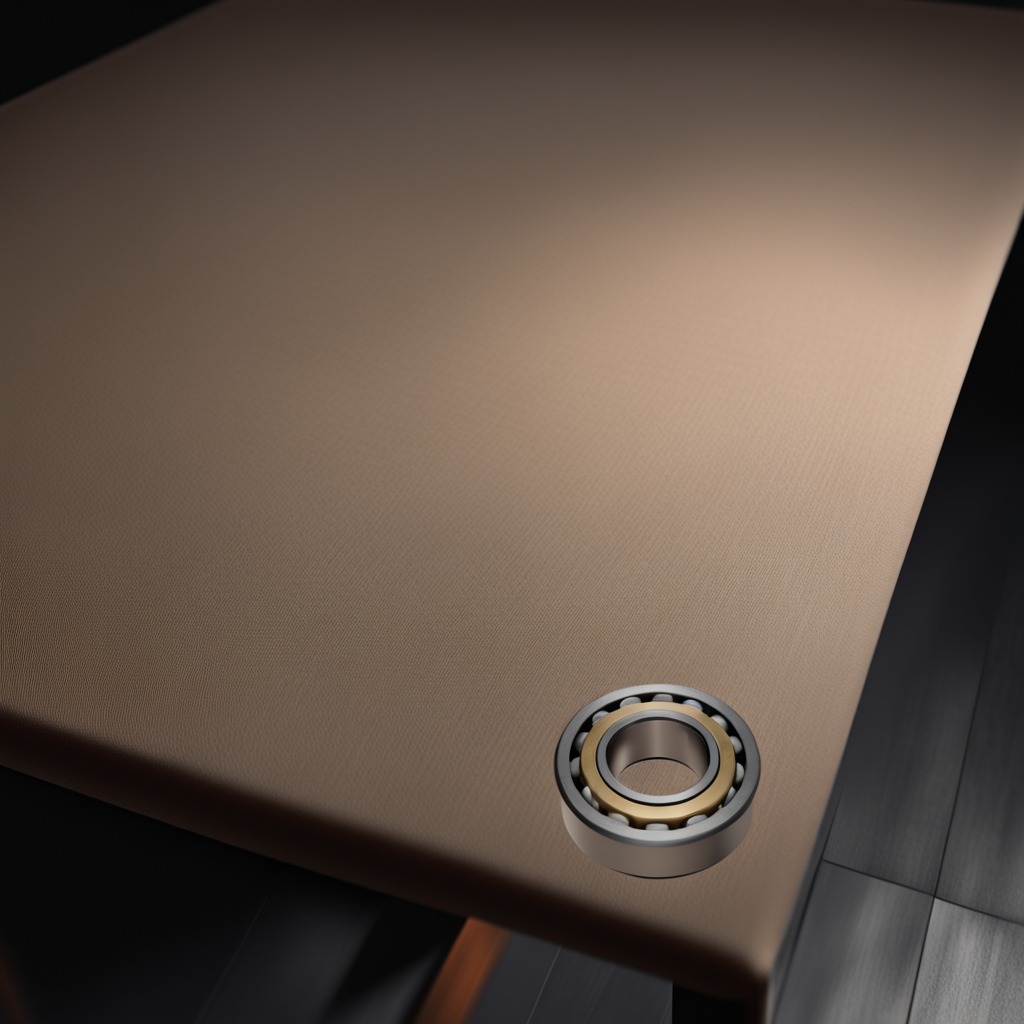
A metal ball bearing lies on a wooden table.